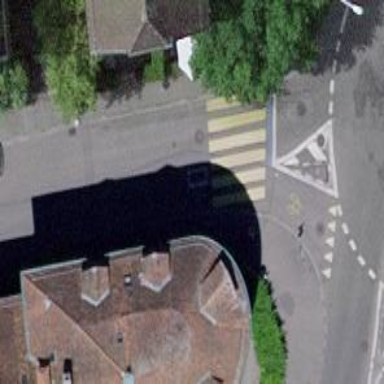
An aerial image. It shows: Kerb barrier.